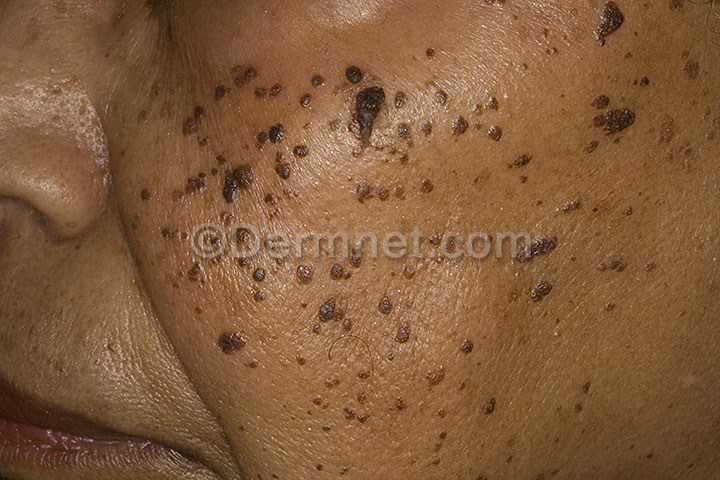
Disease: Seborrheic Keratoses and other Benign Tumors